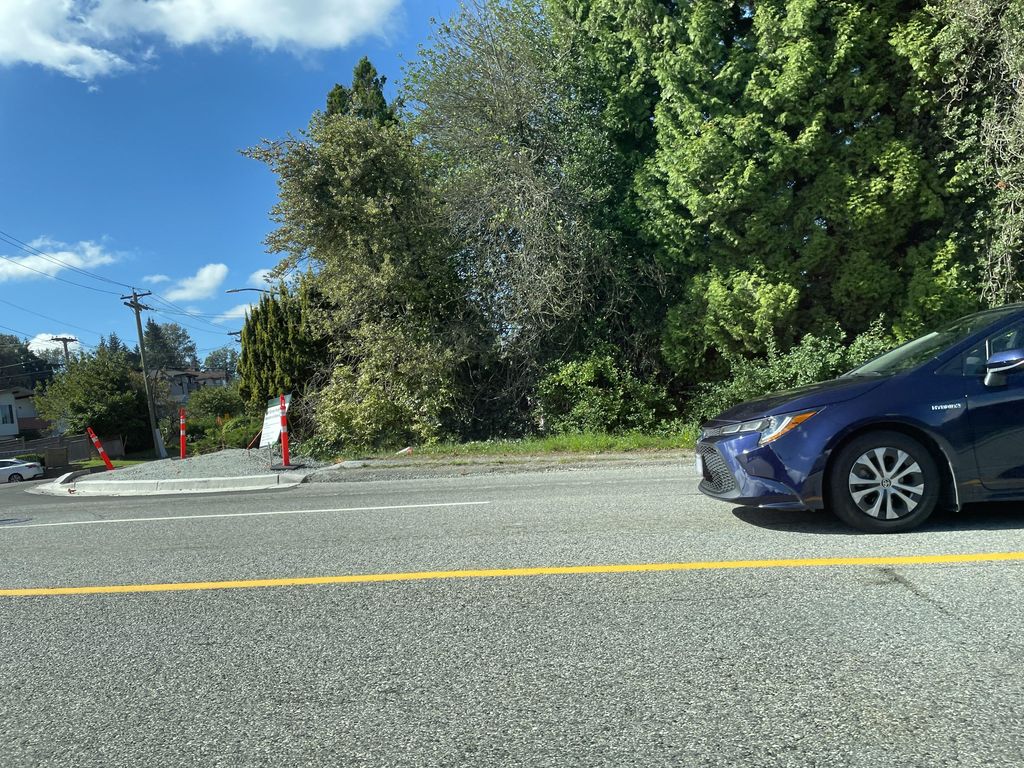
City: vancouver